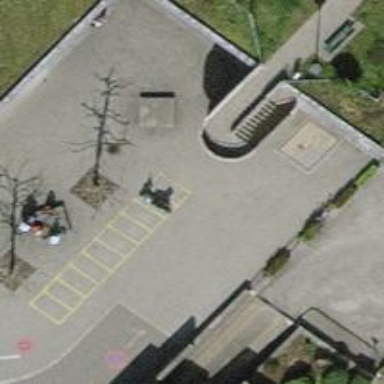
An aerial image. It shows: Steps made of asphalt.